Field crop: maize
Growth stage: 2
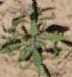
Species: atriplex